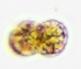
Label: Margalefidinium